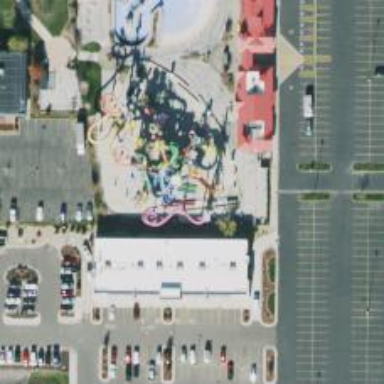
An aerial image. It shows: Water slide attraction.